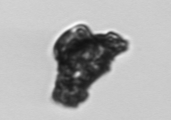
Label: Delphineis